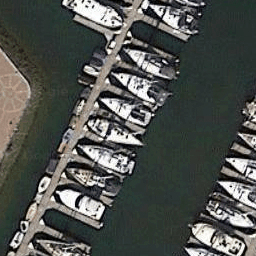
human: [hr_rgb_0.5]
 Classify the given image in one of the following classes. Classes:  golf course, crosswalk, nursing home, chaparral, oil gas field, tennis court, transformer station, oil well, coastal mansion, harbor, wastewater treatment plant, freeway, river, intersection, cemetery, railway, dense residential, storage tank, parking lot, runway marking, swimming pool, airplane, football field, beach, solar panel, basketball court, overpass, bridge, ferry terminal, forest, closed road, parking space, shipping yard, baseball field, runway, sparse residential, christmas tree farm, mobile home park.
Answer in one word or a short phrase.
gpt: harbor